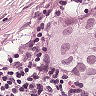
Metastatic tissue present: yes